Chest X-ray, PA view. Patient: 33 years old, sex F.
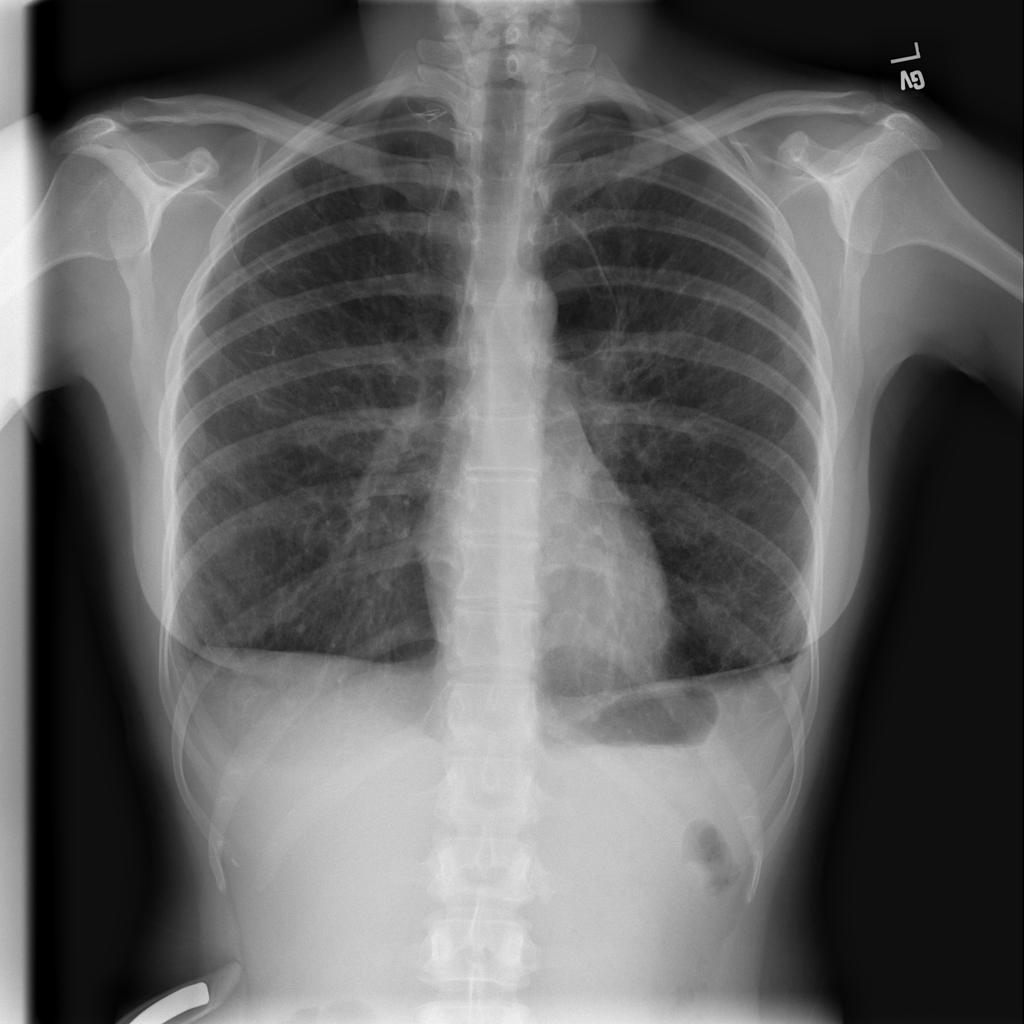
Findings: Pneumothorax